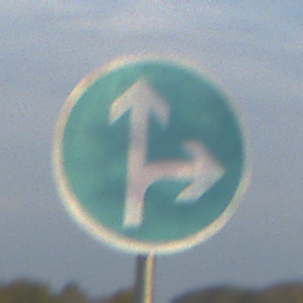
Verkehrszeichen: VorgeschriebeneFahrtrichtungGeradeausOderRechts
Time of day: SunriseSunset
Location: Outdoor (Nature)
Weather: PartlyCloudy
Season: NotSpecified
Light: Natural